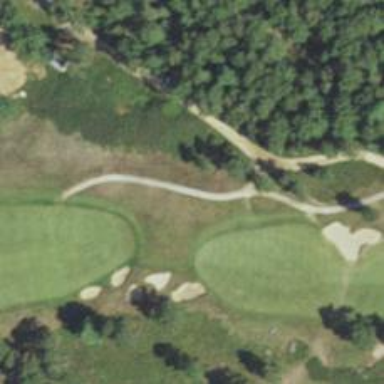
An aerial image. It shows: Footway that resembles golf path.